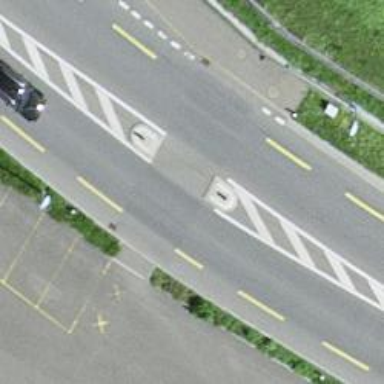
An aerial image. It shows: Zebra crossing on the road.